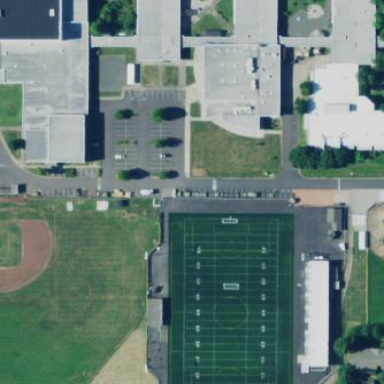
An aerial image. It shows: Artificial turf pitch suitable for American football and soccer activities.